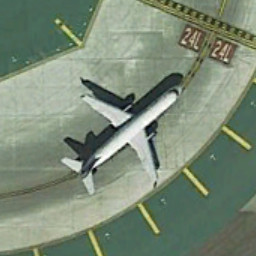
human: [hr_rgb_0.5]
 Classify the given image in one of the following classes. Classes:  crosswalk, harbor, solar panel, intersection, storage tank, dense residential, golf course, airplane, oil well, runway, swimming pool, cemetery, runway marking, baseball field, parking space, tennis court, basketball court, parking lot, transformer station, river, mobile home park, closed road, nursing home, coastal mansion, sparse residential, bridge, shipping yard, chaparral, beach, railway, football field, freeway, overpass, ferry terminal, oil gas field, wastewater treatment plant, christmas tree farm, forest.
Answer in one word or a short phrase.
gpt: airplane